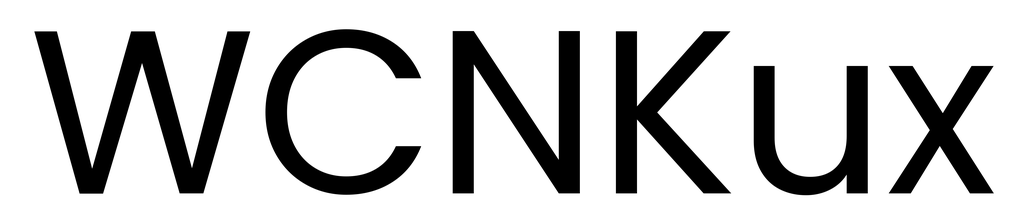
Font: Poppins-Regular